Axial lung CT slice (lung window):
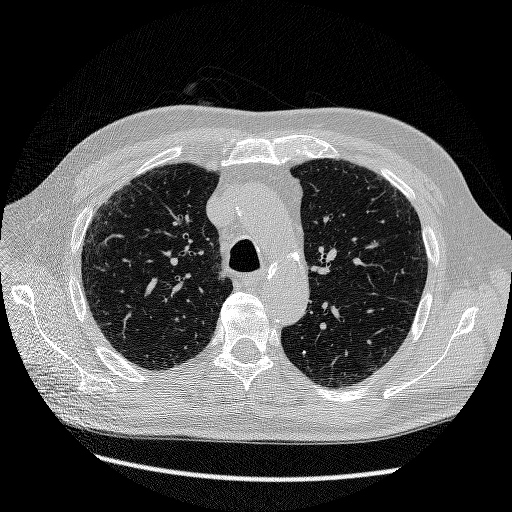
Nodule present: no